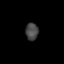
Tissue: prostate
Cell type: T cells
Senescence score: 0.1534
Nuclear area (px): 215
Mean DAPI intensity: 70.395